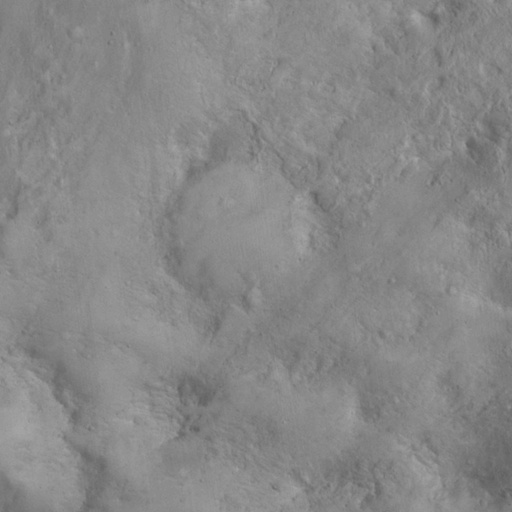
Classes present: Background, Cone